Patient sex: M
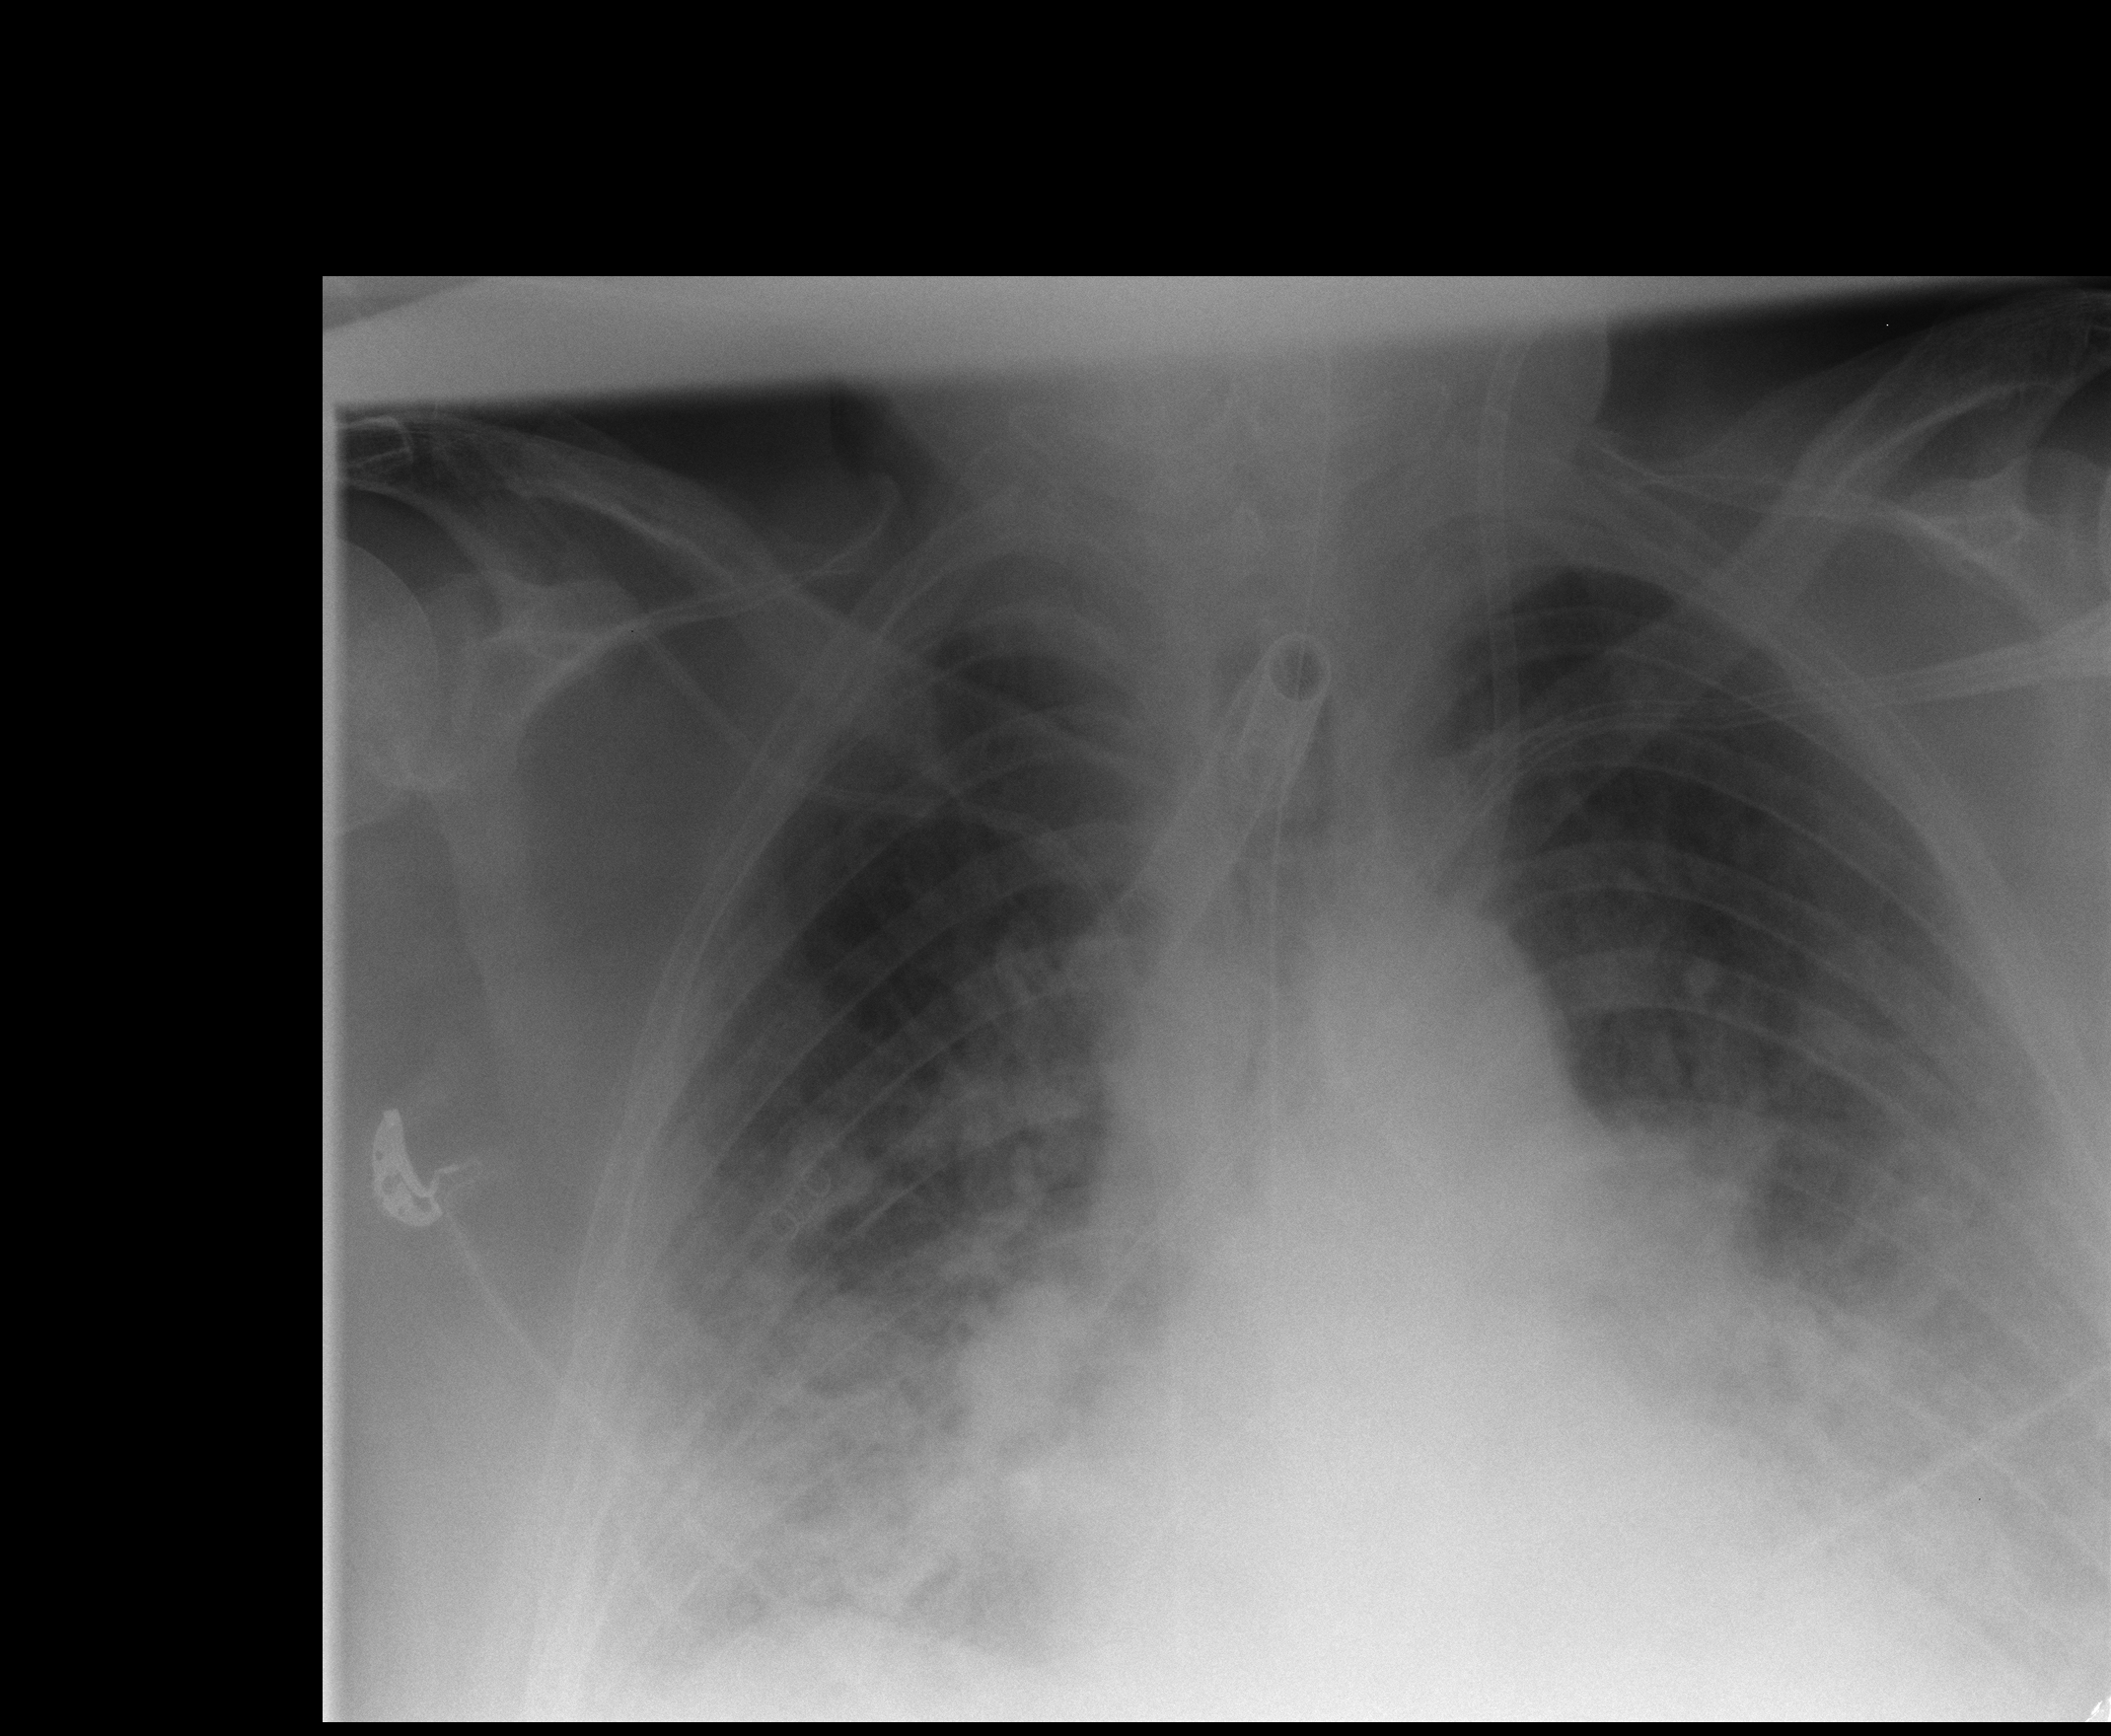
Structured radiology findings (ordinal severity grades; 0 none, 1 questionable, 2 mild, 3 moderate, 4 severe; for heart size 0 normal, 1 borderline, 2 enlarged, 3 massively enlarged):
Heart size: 0
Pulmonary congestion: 2
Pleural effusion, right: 1
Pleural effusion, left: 0
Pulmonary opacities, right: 3
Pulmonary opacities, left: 3
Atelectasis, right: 3
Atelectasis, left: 3